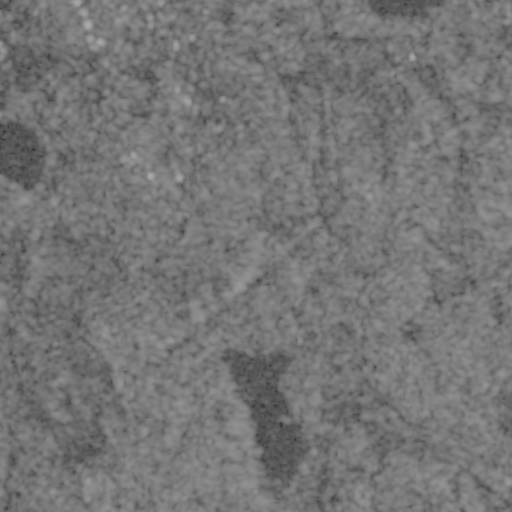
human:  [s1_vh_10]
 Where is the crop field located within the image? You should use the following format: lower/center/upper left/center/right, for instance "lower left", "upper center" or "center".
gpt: The crop field is located in the upper center of the image.
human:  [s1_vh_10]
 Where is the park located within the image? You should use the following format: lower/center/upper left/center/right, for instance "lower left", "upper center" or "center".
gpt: The park is located in the upper left of the image.
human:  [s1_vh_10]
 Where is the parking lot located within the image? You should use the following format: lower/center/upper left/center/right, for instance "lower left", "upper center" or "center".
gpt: The parking lot is located in the upper left of the image.
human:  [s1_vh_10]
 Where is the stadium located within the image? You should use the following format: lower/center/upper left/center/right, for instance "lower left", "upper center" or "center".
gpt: The stadium is located in the upper left of the image.
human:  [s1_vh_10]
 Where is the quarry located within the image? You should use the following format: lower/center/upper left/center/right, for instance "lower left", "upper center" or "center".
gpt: There is no quarry in the image.

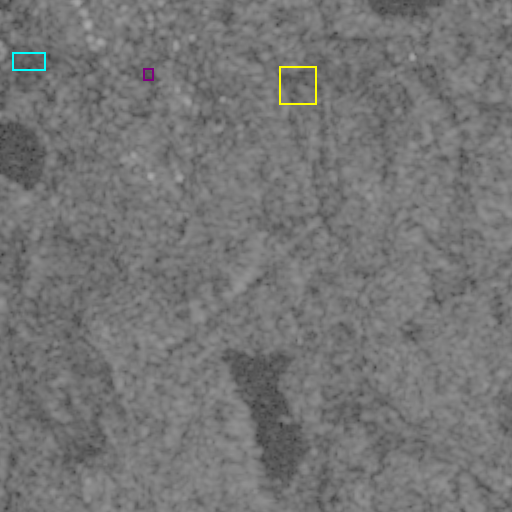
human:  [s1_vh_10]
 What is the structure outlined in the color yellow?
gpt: The structure outlined in yellow is a crop field.
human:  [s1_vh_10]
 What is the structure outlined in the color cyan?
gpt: The structure outlined in cyan is a park.
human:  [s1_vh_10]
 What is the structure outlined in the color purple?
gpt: The structure outlined in purple is a parking lot.
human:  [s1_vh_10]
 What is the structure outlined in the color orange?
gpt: There is no orange outline.